Contrast-enhanced CT slice 74 of 109
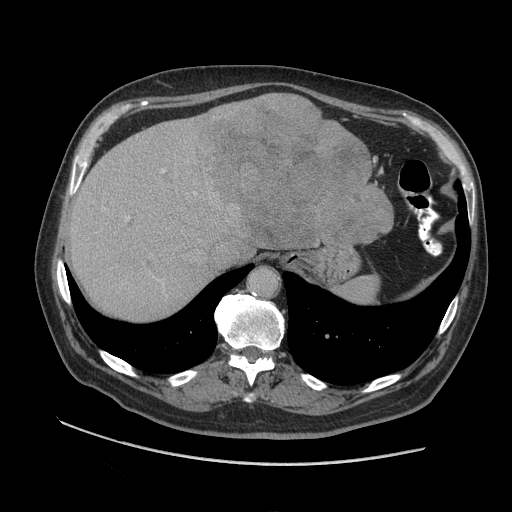
Segmented voxel counts for this case:
Liver: 1053599 voxels
Tumor mass: 638368 voxels
Portal vein: 2932 voxels
Abdominal aorta: 5811 voxels